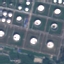
Land use / land cover class: Industrial